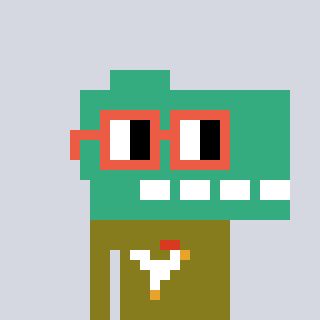
a pixel art character with square orange glasses, a dino-shaped head and a gunk-colored body on a cool background